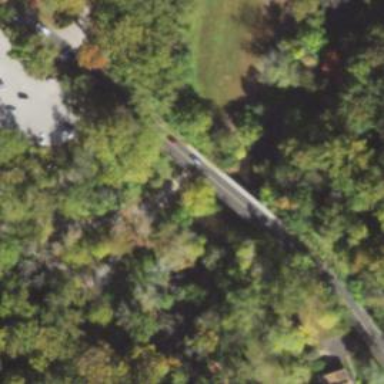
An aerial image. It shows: Culvert tunnel.